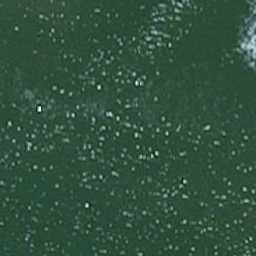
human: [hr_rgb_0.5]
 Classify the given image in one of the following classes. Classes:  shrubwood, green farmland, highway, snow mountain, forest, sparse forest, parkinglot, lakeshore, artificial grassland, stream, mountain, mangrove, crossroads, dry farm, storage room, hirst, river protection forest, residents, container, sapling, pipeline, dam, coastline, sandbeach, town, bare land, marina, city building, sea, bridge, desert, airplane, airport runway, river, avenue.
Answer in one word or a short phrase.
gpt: sea